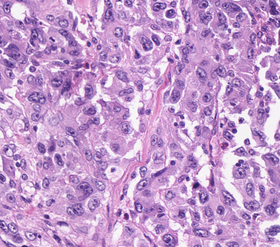
Tumor epithelial tissue: yes
Tumor-associated stroma tissue: no
Normal tissue: no